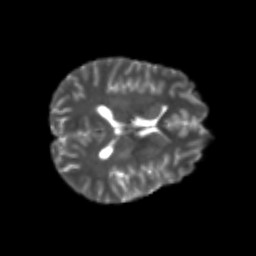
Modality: T2w
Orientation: axial
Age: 24
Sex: male
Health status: healthy
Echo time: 0.074 s